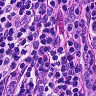
Metastatic tissue present: no